Question: When i build project using maven and netbeans i got this exception : "java.lang.RuntimeException: com.sun.tools.javac.code.Symbol$CompletionFailure: class file for org.jaxen.FunctionContext not found".
In <URL> article people said that solution is to disable annotation processing in NB, but i don't have this checkbox into the build settings of my project.

Maybe someone knows how to solve this problem or how to disable annotation processing
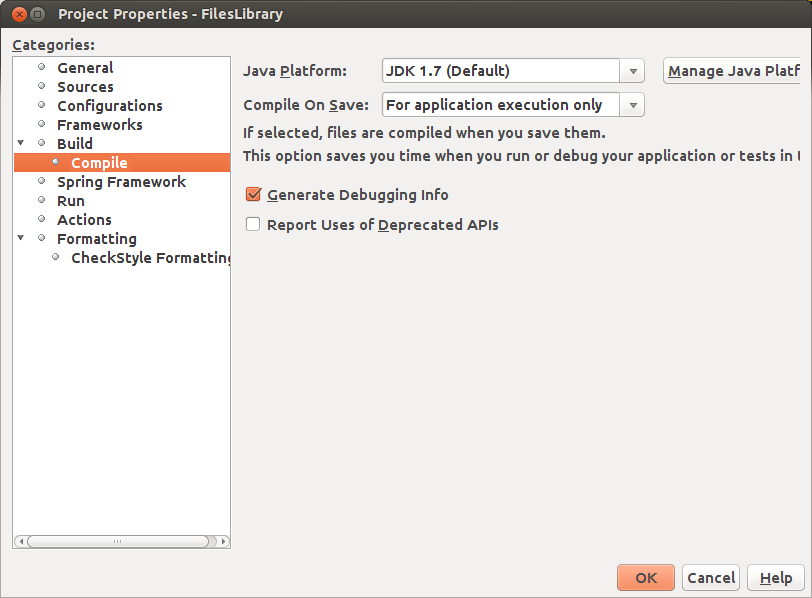
Answer: As for disabling annotations processing part, it's controlled by '-proc:none' option for javac; thus you can set
'''
<plugin>
<groupId>org.apache.maven.plugins</groupId>
<artifactId>maven-compiler-plugin</artifactId>
<version>3.1</version>
<configuration>
<proc>none</proc>
</configuration>
</plugin>
'''